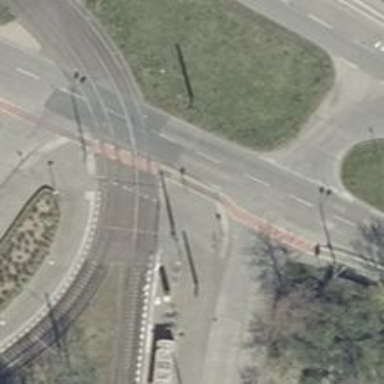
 and sidewalk all having the same concrete surface."